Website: ulta-beauty
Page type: billing-address
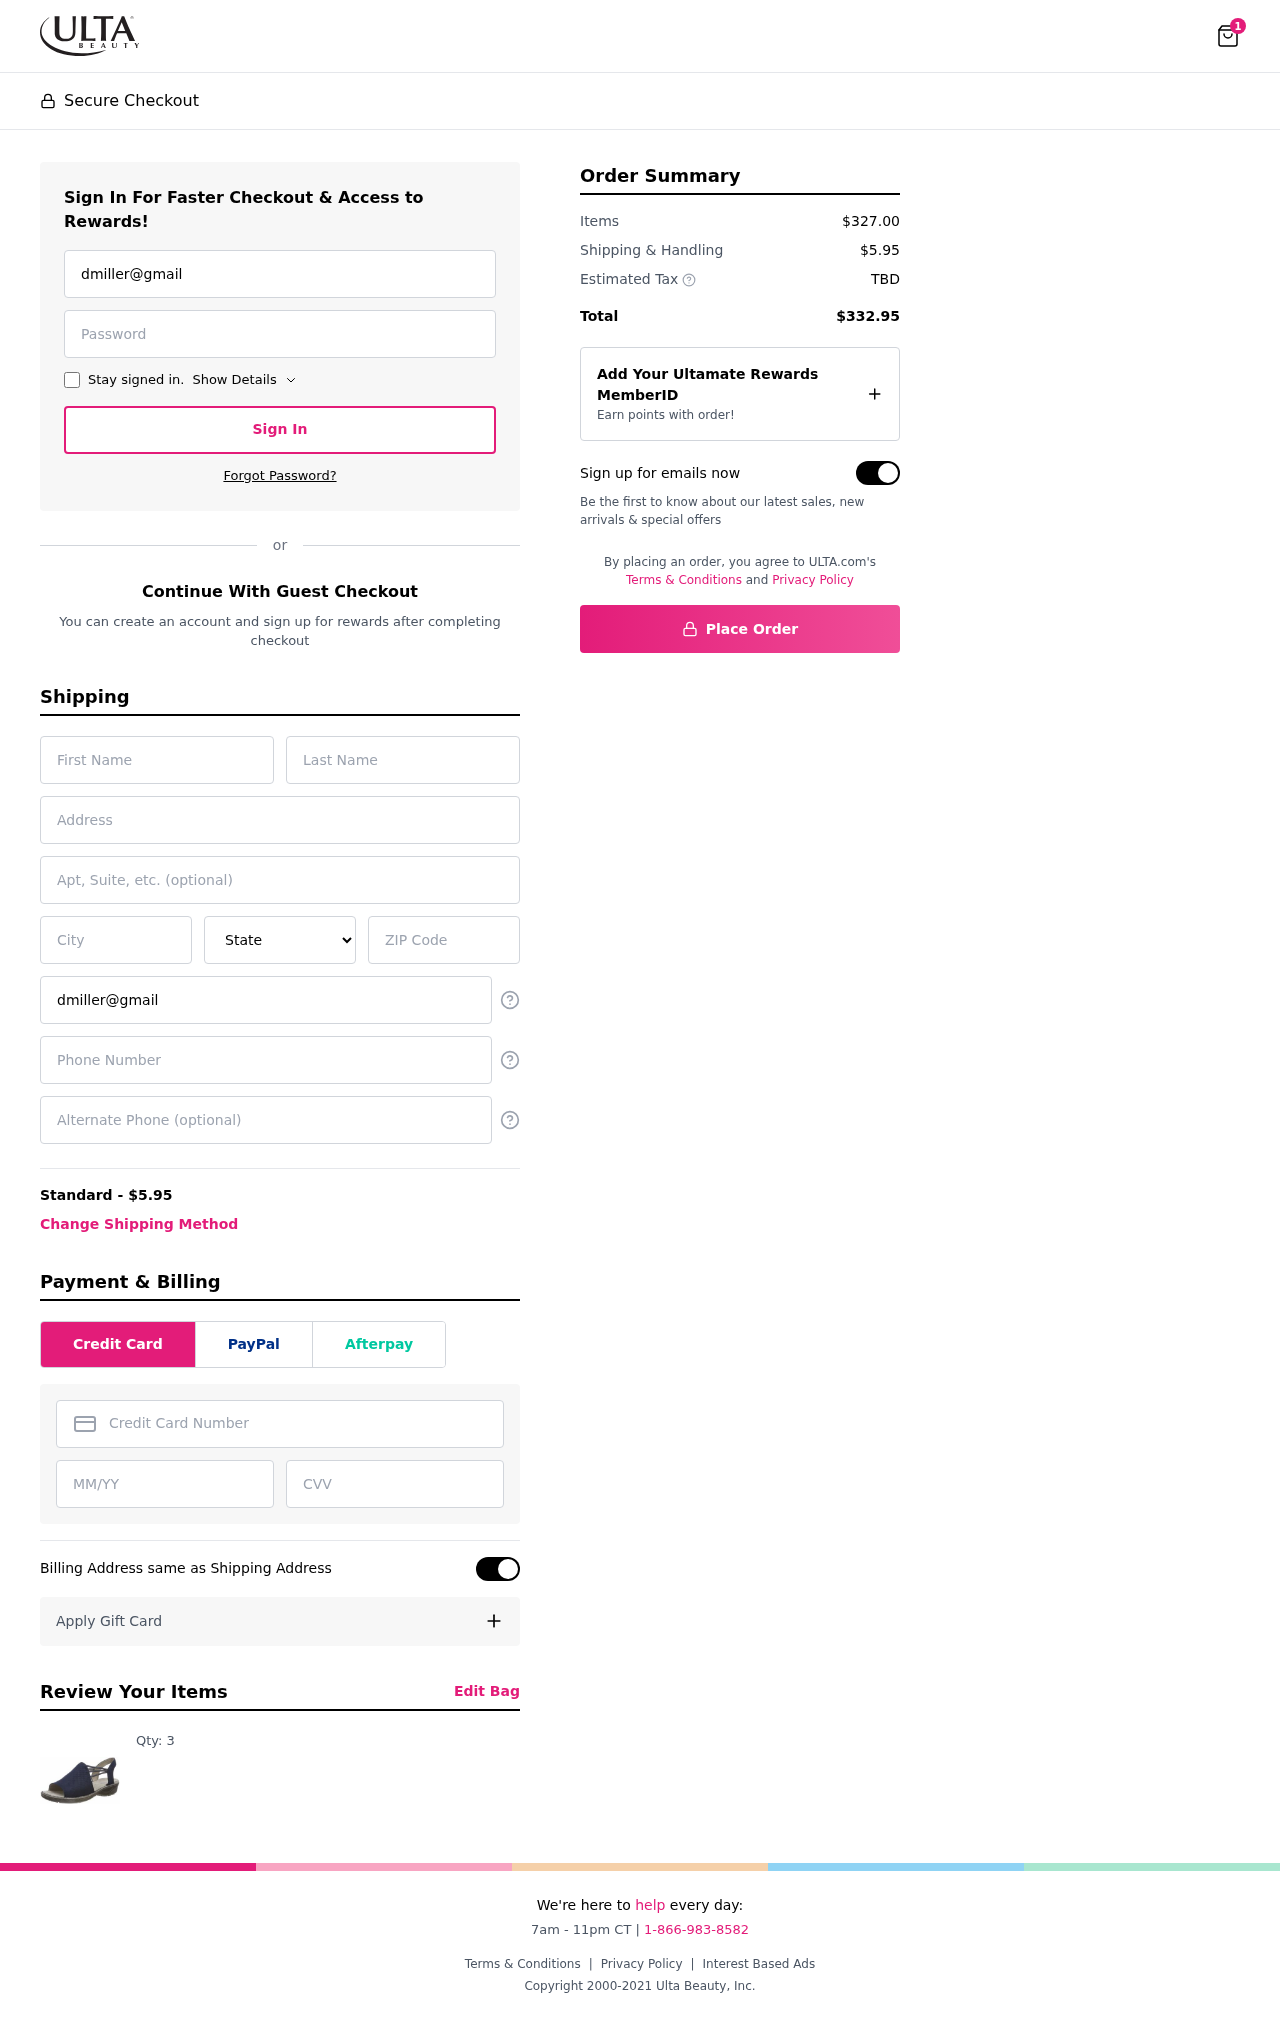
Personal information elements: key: PII_STATE
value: North Dakota
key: PII_EMAIL
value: dmiller@gmail.com
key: PII_FIRSTNAME
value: Dale
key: PII_LASTNAME
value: Miller
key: PII_STREET
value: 5718 Smith Pines
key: PII_STREET2
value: Suite 904
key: PII_CITY
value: Riversbury
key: PII_POSTCODE
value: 67706
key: PII_PHONE
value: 8257595058
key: PII_CARD_NUMBER
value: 6590 1491 3266 4499
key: PII_CARD_EXPIRY
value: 03/27
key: PII_CARD_CVV
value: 499
Product elements: key: PRODUCT1_QUANTITY
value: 3
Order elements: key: ORDER_NUM_ITEMS
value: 1
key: ORDER_SHIPPING_COST
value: $5.95
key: ORDER_SUBTOTAL
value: $327.00
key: ORDER_TOTAL
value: $332.95